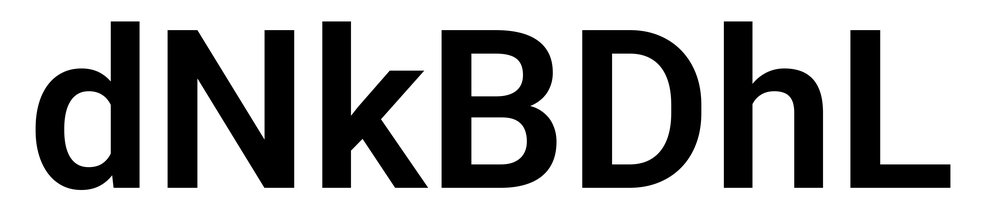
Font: Roboto_SemiBold